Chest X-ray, PA view. Patient: 32 years old, sex F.
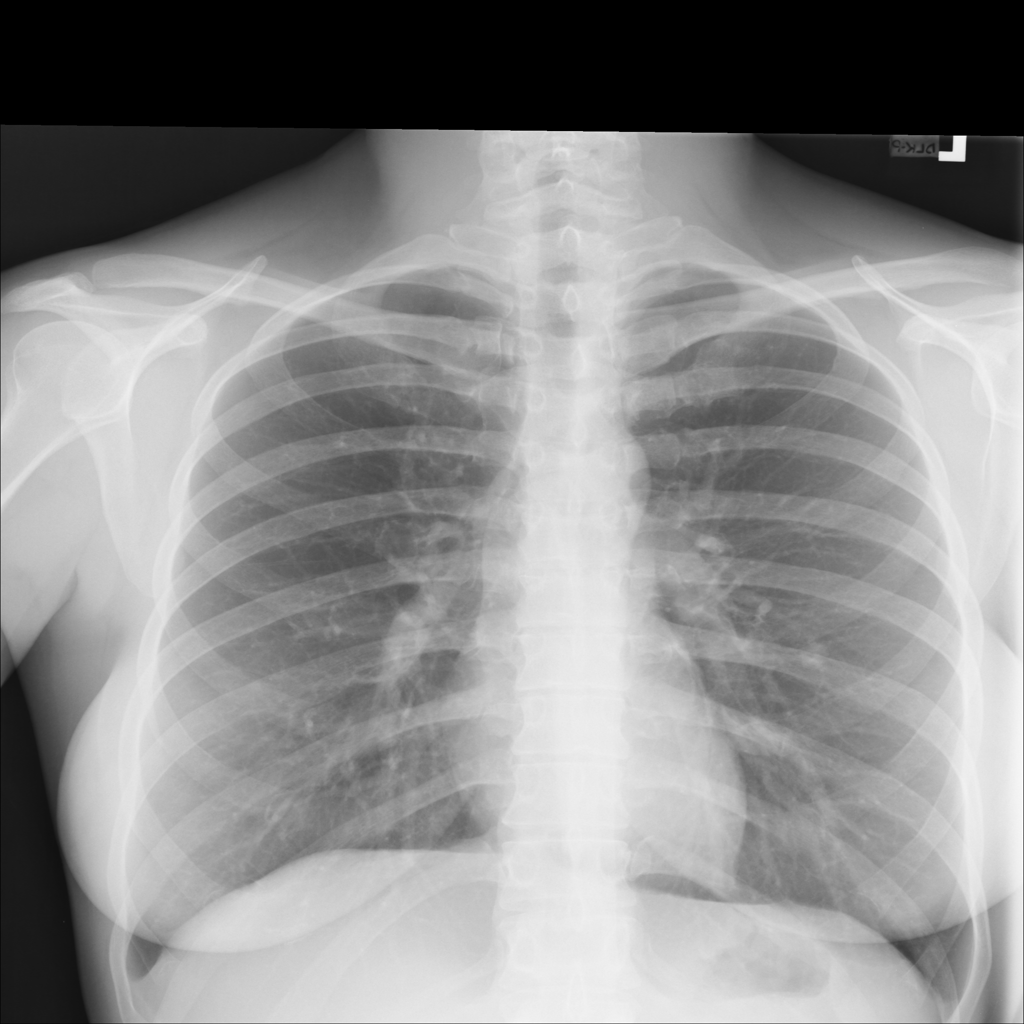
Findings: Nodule